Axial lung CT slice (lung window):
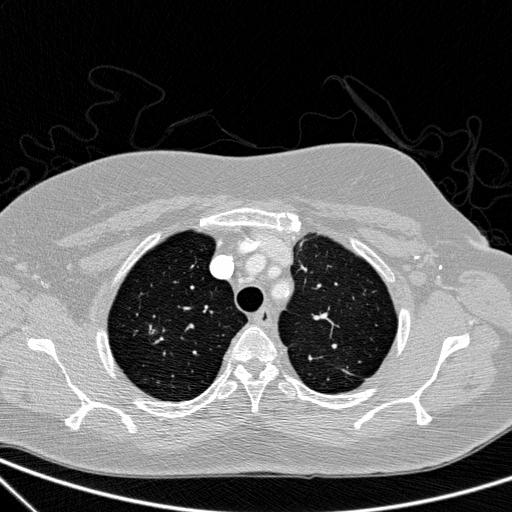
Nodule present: yes
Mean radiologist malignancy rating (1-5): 4.25